Interaction volume radius: 5 \u00c5
Interaction volume height: 45 \u00c5
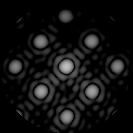
Disorder parameter: 0.04145